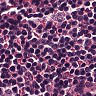
Metastatic tissue present: no